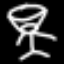
Label: angel